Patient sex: M
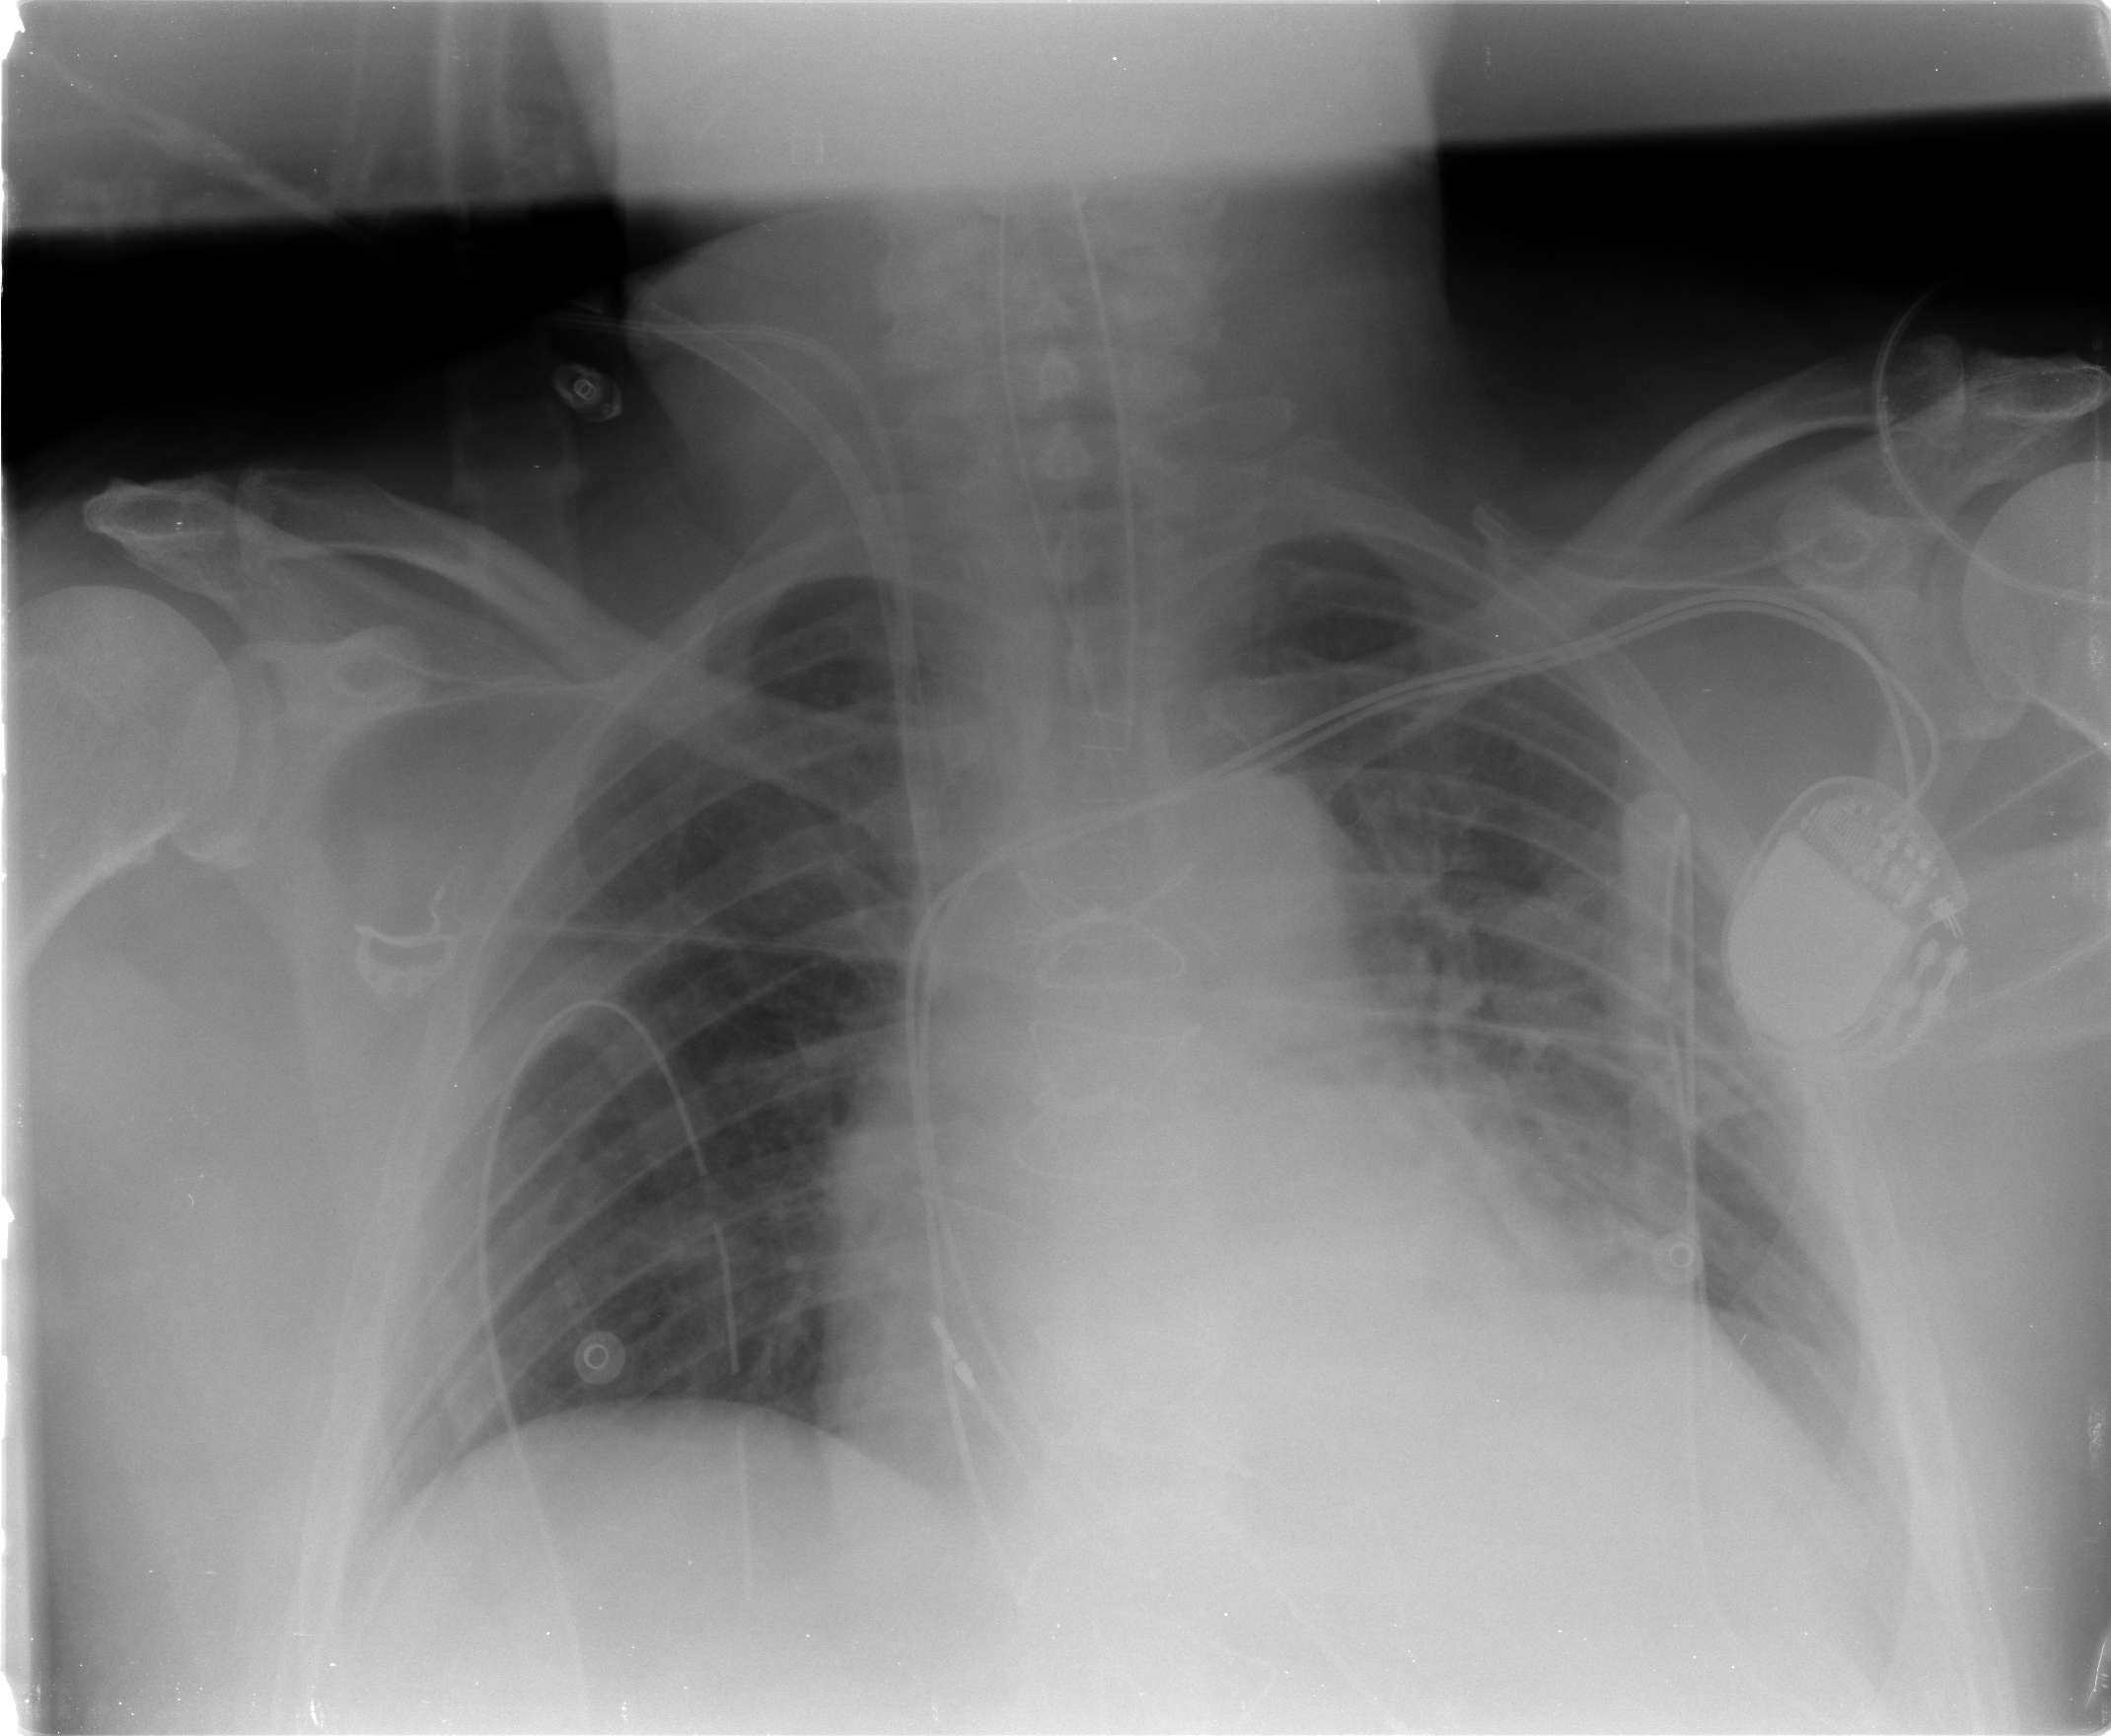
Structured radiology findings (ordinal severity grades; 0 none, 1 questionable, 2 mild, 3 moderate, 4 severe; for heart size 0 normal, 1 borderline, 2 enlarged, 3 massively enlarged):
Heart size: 2
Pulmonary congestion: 1
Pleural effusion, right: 0
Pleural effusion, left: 0
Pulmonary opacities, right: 0
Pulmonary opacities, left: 0
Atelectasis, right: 1
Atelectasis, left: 1